Question: This is the screenshot of the error:
I'm using Intellij v14.0.1 + Kotlin plugin v0.9.206. My understanding is that after the null check, the compiler shouldn't show me the error. Am I wrong?
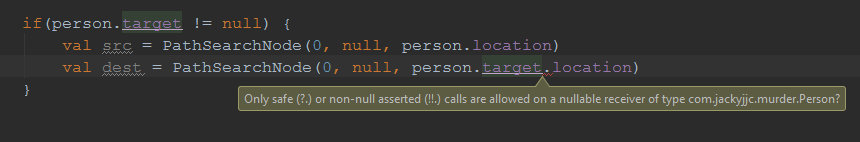
Answer: 'target' property is 'var', that's why it's not guarantee that on the third line this property couldn't be null (e.g. another thread could set it to 'null')